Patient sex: M
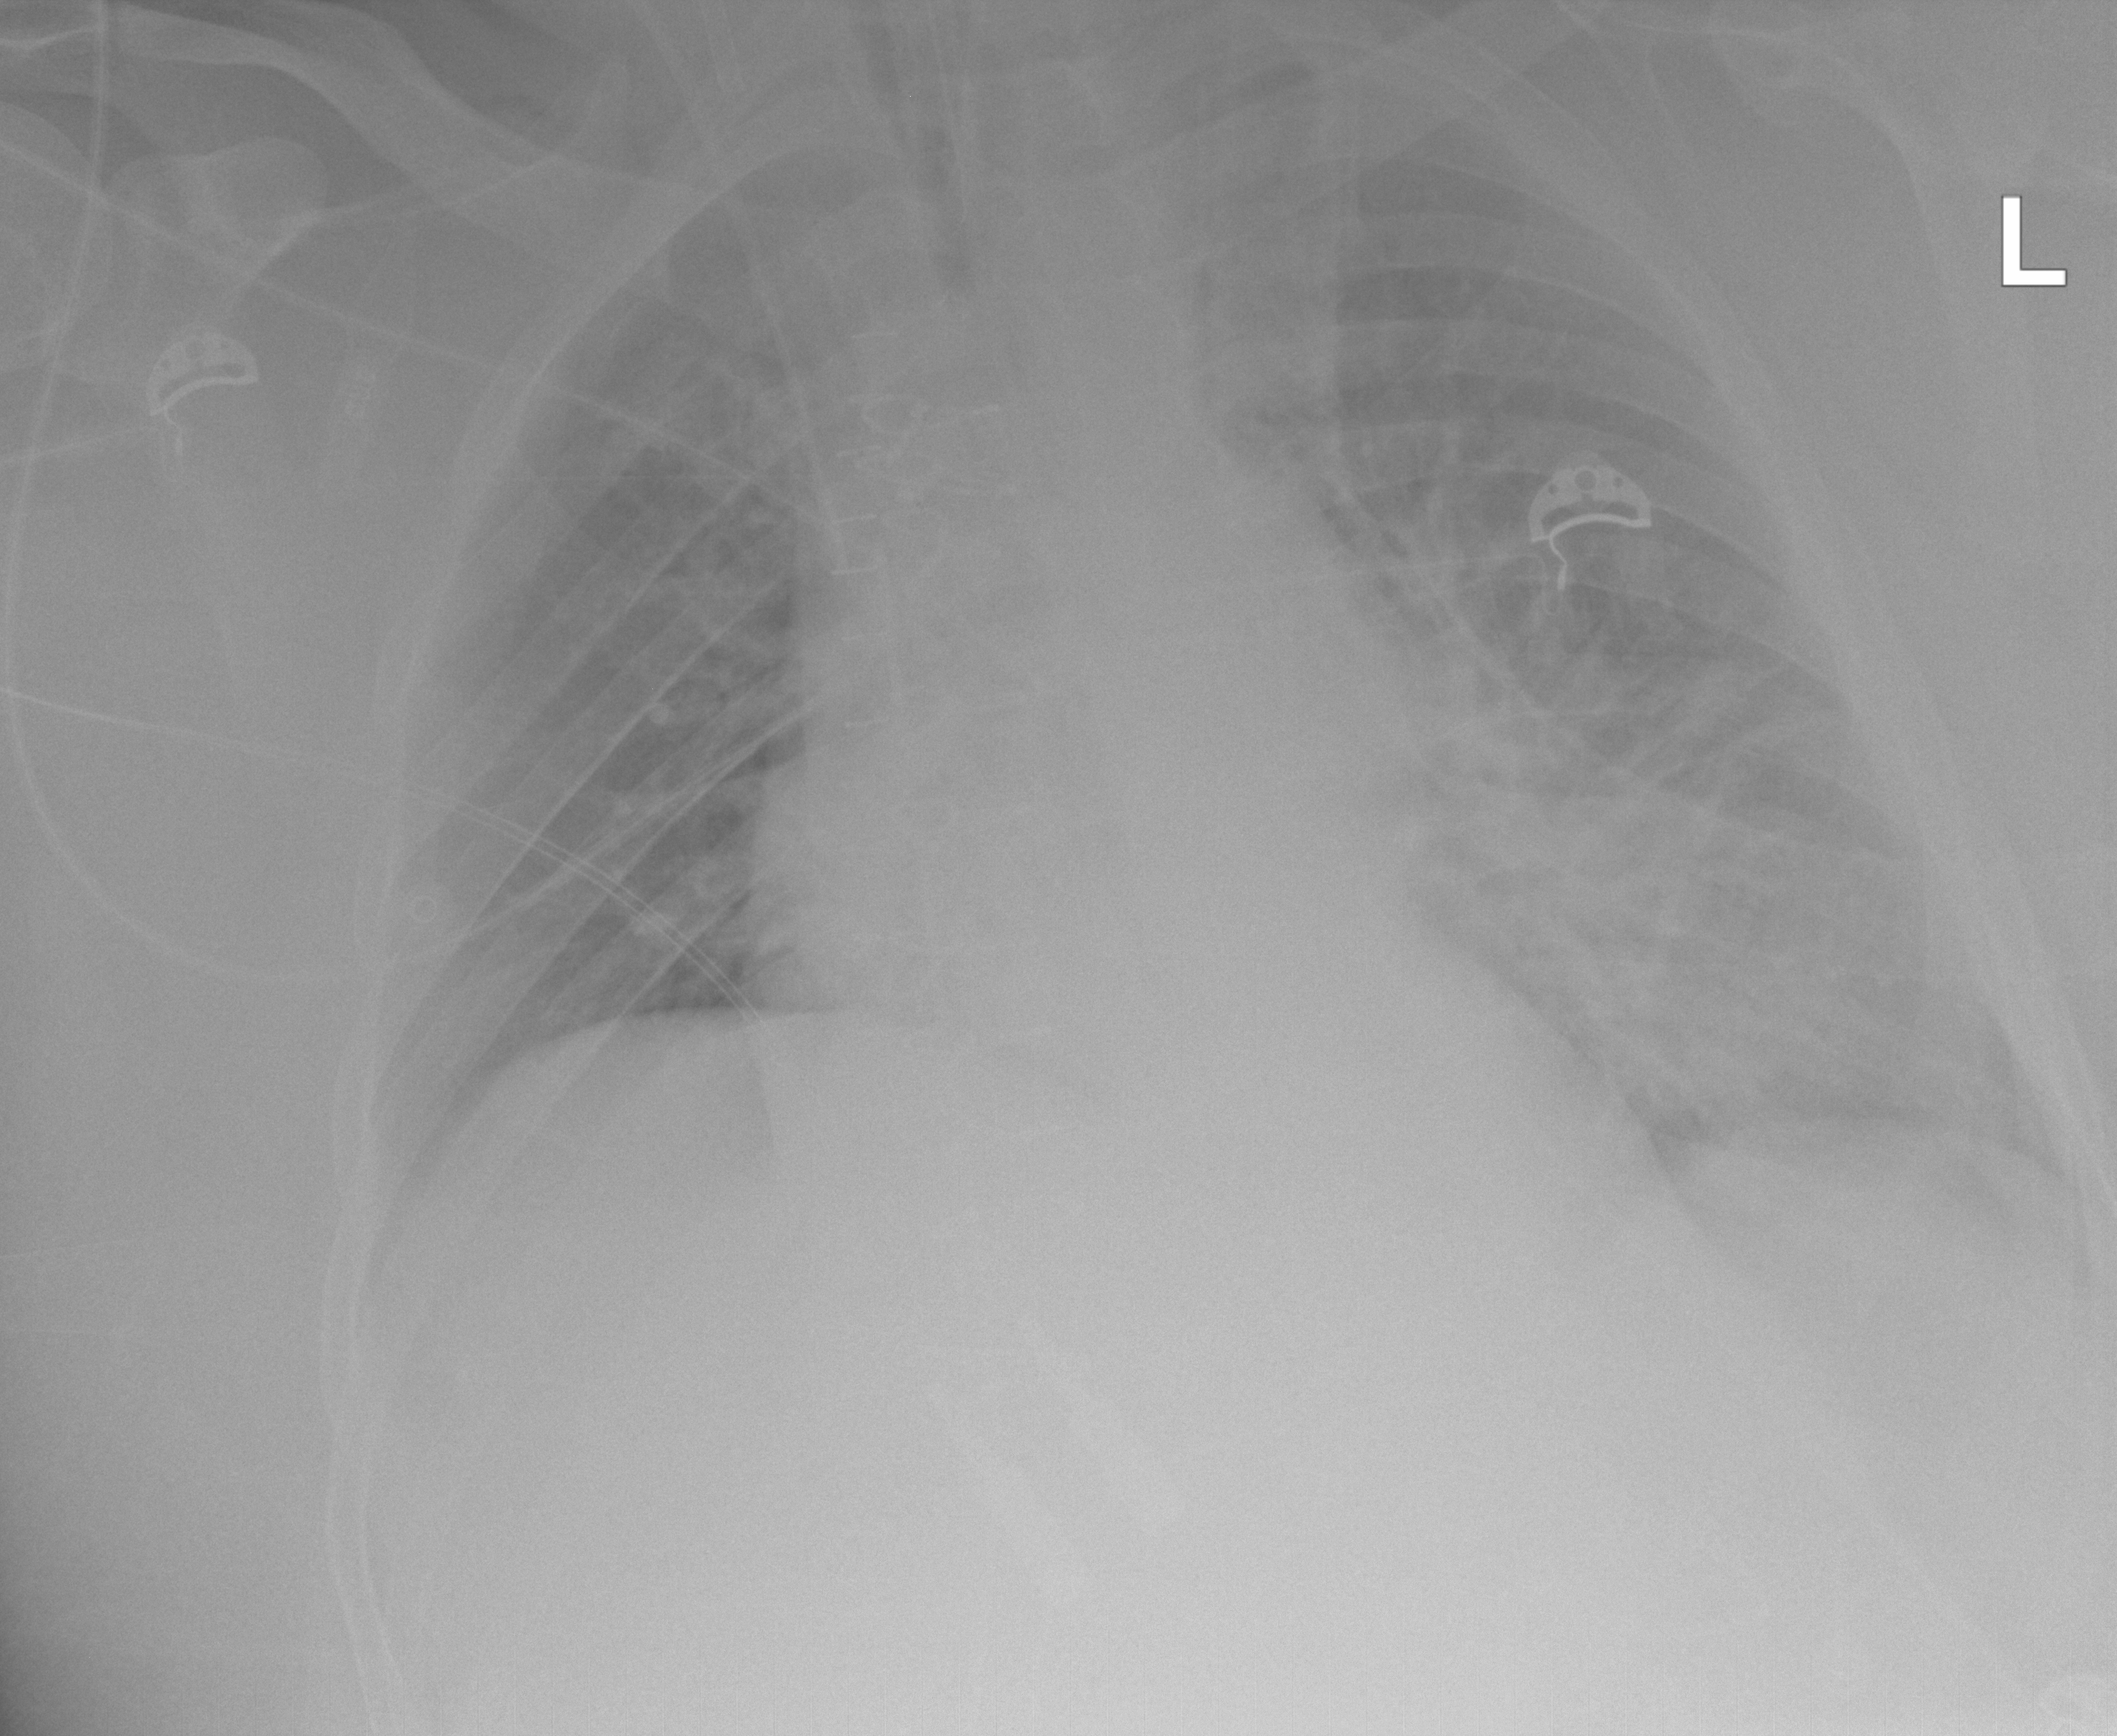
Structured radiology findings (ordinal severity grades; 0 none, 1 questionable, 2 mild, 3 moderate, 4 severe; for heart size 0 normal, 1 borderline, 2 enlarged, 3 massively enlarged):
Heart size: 0
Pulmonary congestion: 0
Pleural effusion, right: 0
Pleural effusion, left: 0
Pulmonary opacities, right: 0
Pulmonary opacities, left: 3
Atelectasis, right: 0
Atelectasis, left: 0